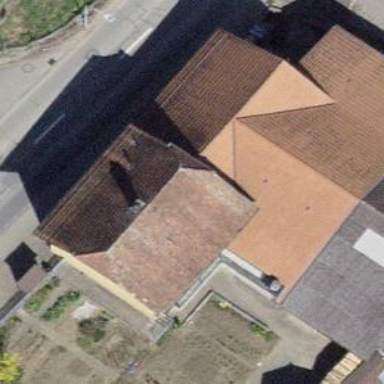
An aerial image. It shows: Building with tiled roof.